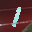
Label: 1